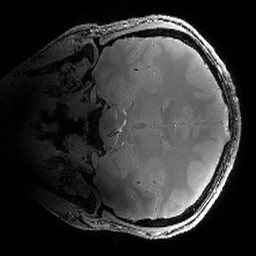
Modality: PDw
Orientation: coronal
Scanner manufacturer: siemens
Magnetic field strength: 6.98 T
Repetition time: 2.82 s
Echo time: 0.00328 s